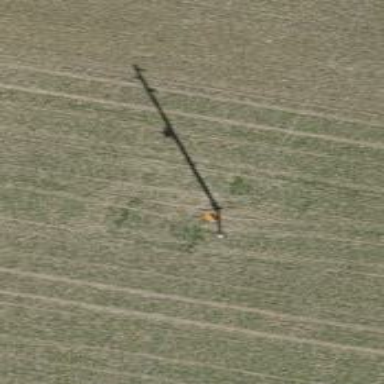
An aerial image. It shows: Aerial marker.